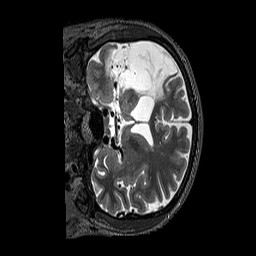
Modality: T2w
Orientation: coronal
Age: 49
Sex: male
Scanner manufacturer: siemens
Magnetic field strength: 3 T
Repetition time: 3.2 s
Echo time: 0.567 s